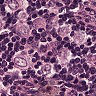
Metastatic tissue present: yes